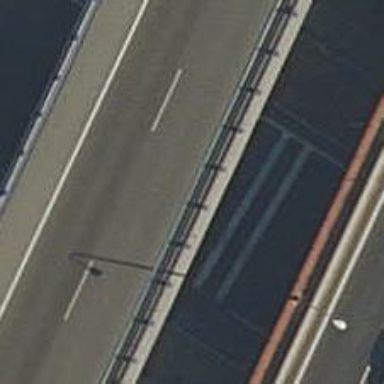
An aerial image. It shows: Motorway.